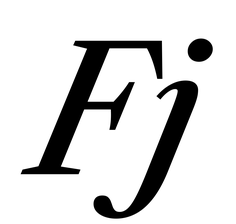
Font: LibreCaslonText-Italic_Medium_Italic